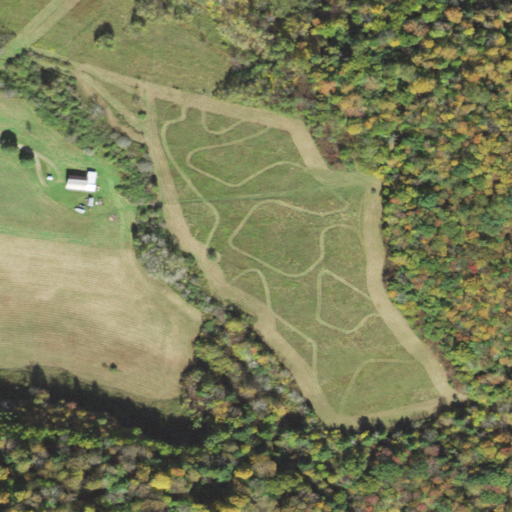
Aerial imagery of valley in Pennsylvania named McAllister Hollow containing pasture, deciduous forest, mixed forest, and open development